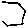
Label: hexagon